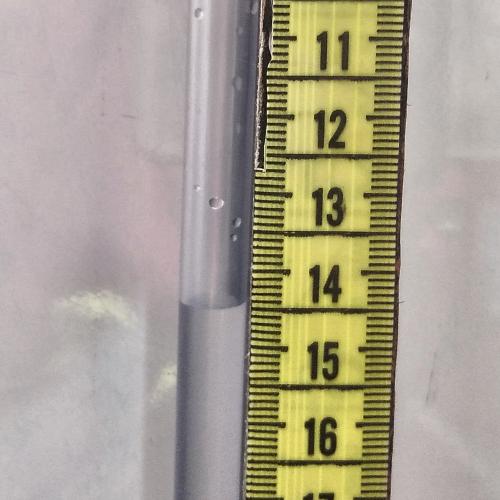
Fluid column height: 14.4 cm